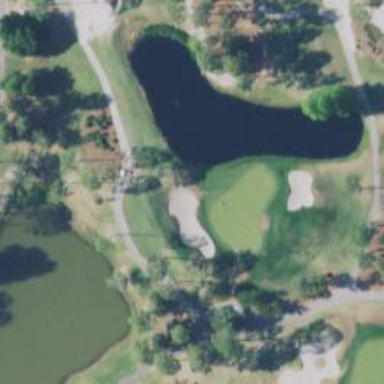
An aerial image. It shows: Golf hole.